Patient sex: F
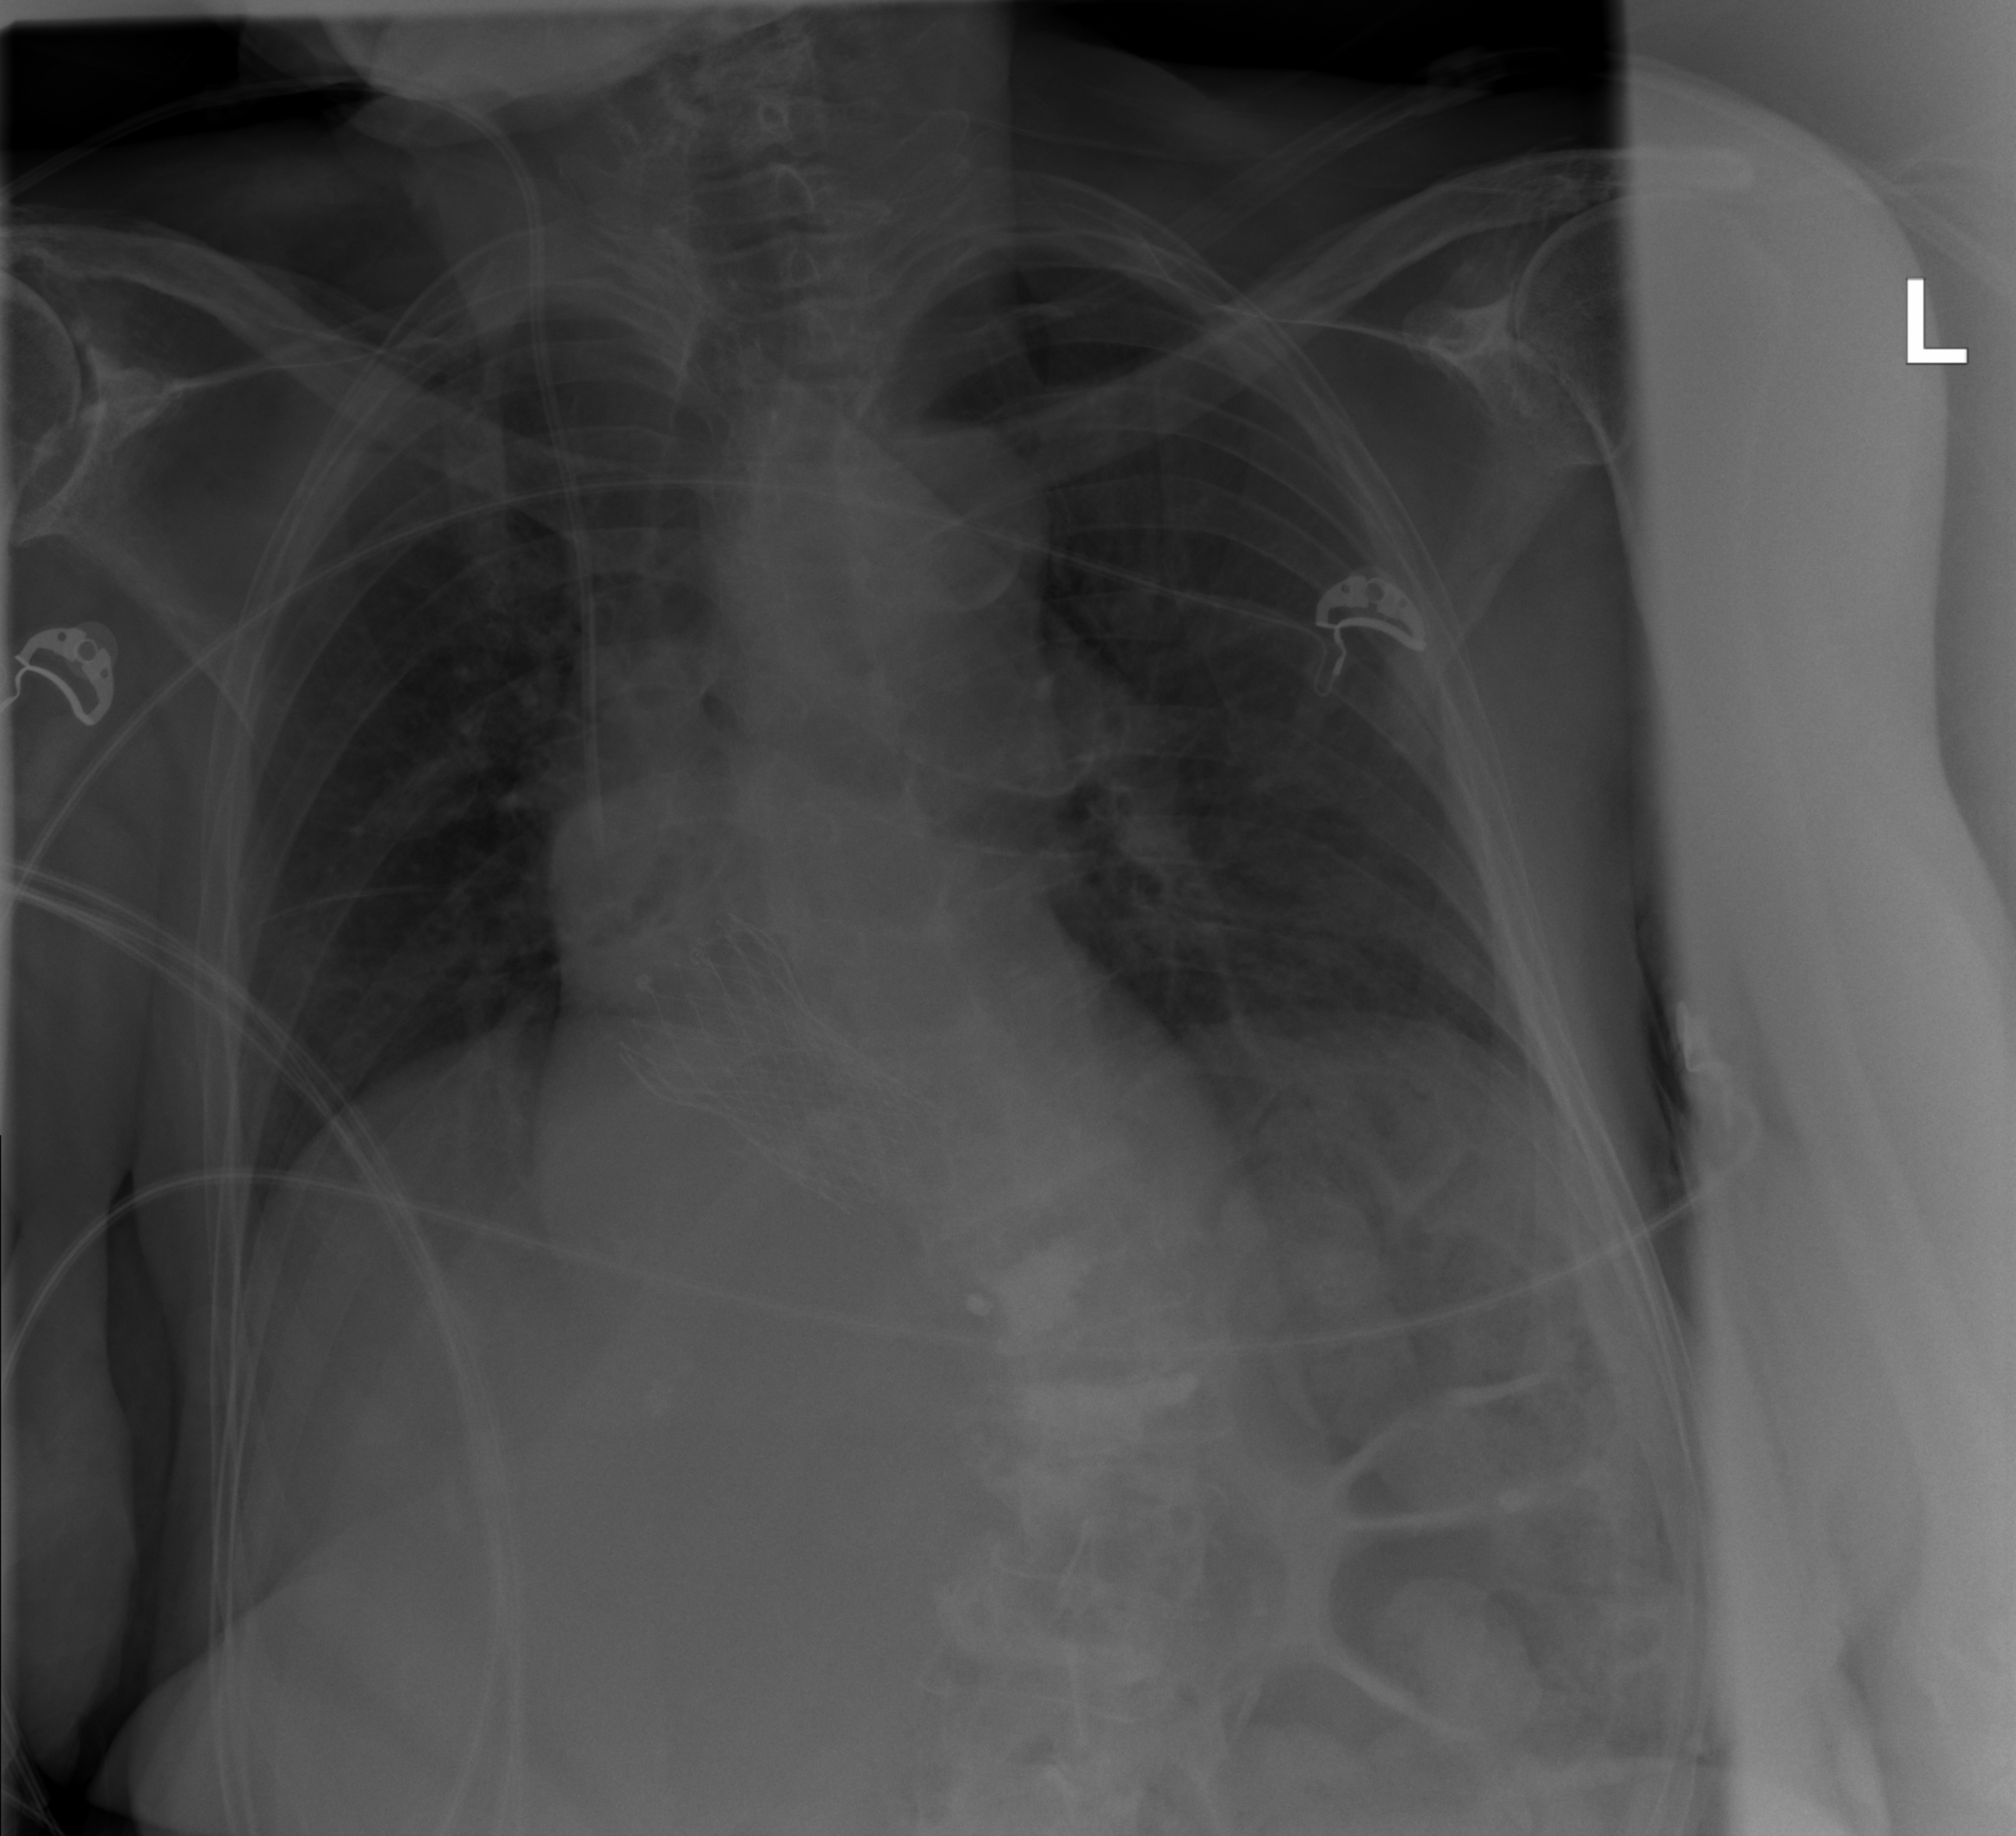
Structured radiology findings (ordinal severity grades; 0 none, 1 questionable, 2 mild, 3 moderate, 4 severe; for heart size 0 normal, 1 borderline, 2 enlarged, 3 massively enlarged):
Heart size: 0
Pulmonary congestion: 0
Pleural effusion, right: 0
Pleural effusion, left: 0
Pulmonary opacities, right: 0
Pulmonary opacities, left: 2
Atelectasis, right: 2
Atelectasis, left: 2